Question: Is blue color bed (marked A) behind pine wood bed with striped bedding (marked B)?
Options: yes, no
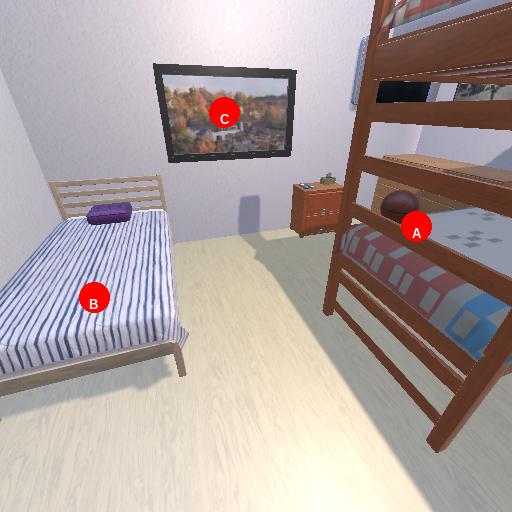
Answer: yes